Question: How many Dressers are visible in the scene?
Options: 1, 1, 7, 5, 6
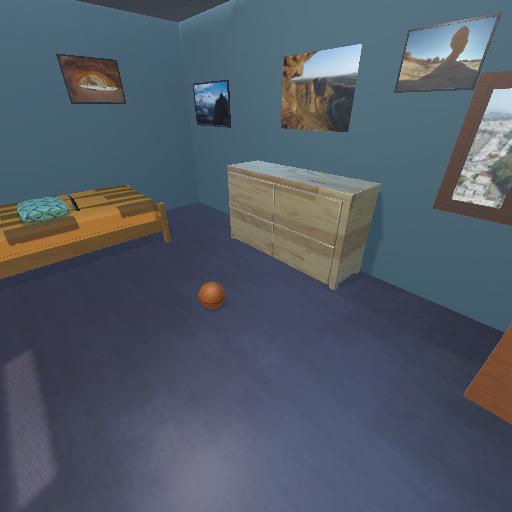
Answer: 1